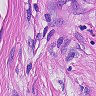
Metastatic tissue present: yes